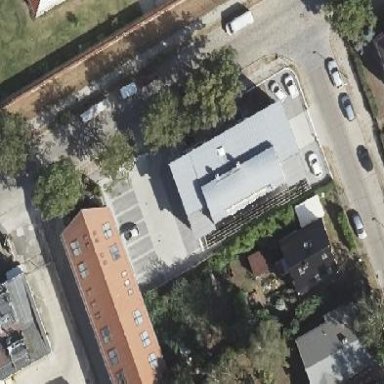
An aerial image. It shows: Office building.